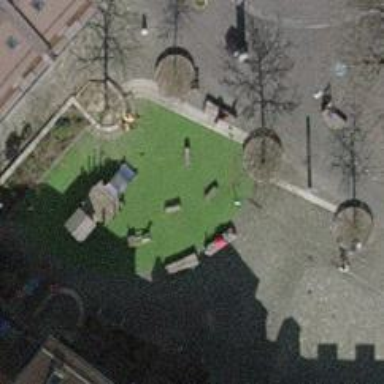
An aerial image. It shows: Playground area for leisure activities on the land.